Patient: sex M, age 22
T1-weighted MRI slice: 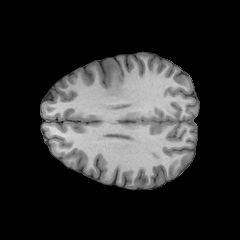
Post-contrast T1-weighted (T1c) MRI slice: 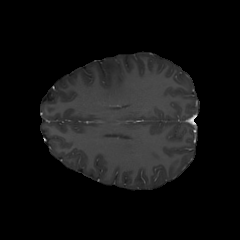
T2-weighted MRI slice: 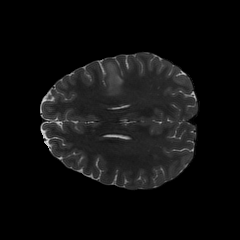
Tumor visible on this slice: yes
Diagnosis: Astrocytoma, IDH-mutant
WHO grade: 2